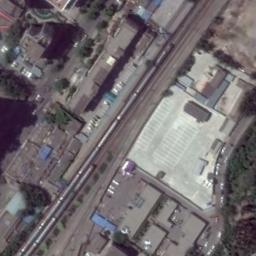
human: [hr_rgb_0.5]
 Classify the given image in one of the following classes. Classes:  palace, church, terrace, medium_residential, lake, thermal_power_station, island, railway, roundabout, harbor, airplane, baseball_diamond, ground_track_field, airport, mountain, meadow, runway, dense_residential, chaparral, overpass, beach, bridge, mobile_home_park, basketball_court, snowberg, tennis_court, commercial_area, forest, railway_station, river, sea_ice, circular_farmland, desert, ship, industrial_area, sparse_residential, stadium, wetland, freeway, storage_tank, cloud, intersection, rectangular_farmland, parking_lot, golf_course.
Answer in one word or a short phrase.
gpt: railway